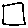
Label: square